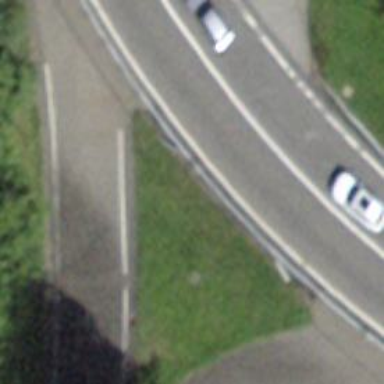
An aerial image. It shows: Guard rail.